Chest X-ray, PA view. Patient: 53 years old, sex F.
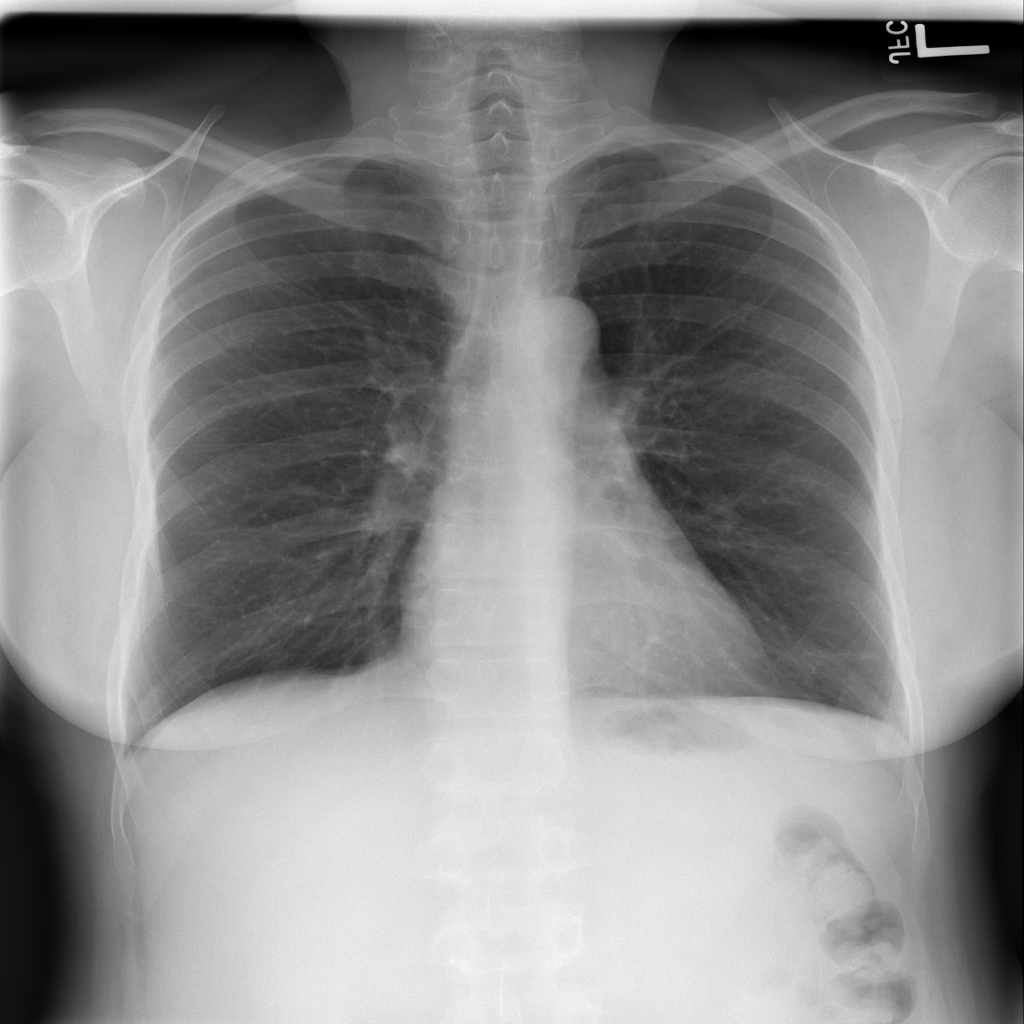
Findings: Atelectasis